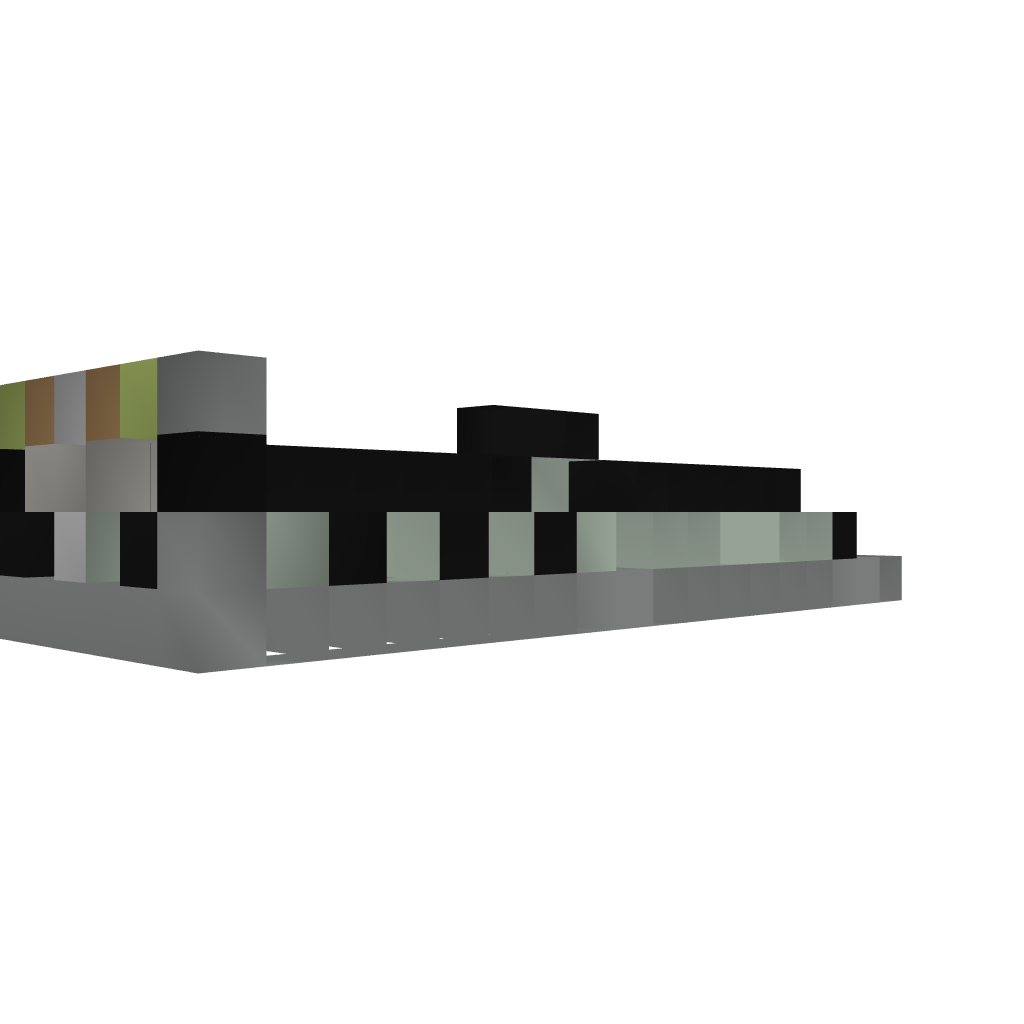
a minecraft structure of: Target Marker